Question: In the following array of 24 rows, there are 9 children (terminal nodes) - shaded yellow for clarity. In other words, every entry has a child except for the terminal nodes. For example, 5E has 2 two terminal nodes. 14G is a terminal node, but 15G is not. 16H is terminal. 17H has 2 children (terminal nodes). 22F also has 2 children (terminal nodes).

How to write an excel function or macro that identifies these terminal nodes?
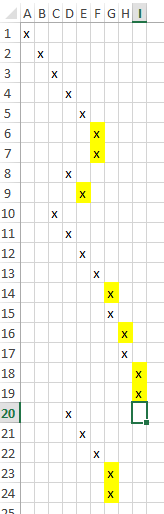
Answer: Given your data, the following conditional format seems to work. Select A1:I24, then use this CF formula:
'''
=AND(A1<>"",OFFSET(A1,1,1)="")
'''
Format with a yellow fill.
Here is a screenshot of the CF dialog box, and the worksheet, for clarification: